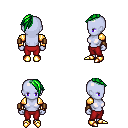
a pixel art fantasy rpg character, female body template, dark elf, purple skin, gold arm armor, red pants, green long mohawk hairstyle, leather bracers, gold boots, four views (front, back, left, right), 2x2 character sprite sheet, small pixel art, hard edges, no anti-aliasing